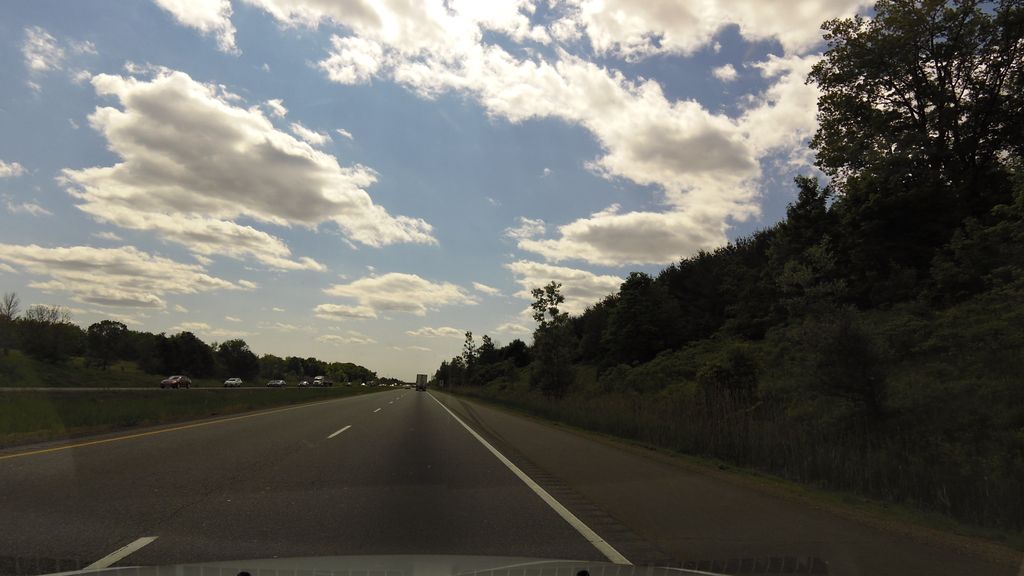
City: hamilton